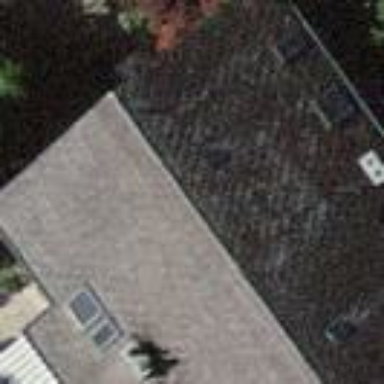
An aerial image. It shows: Gabled house with the roof oriented across.